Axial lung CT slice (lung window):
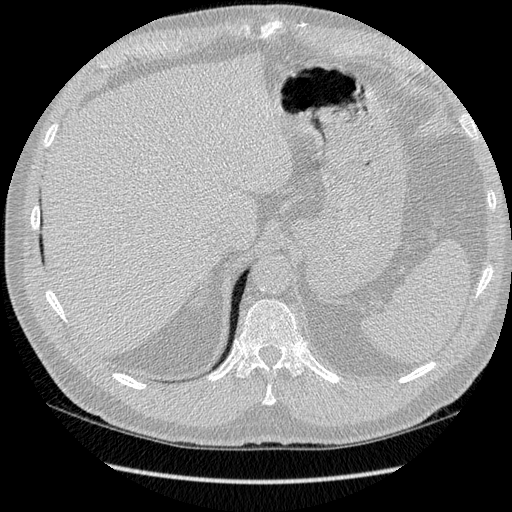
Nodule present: no